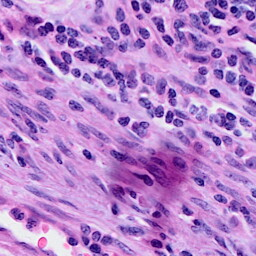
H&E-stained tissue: Cervix